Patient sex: M
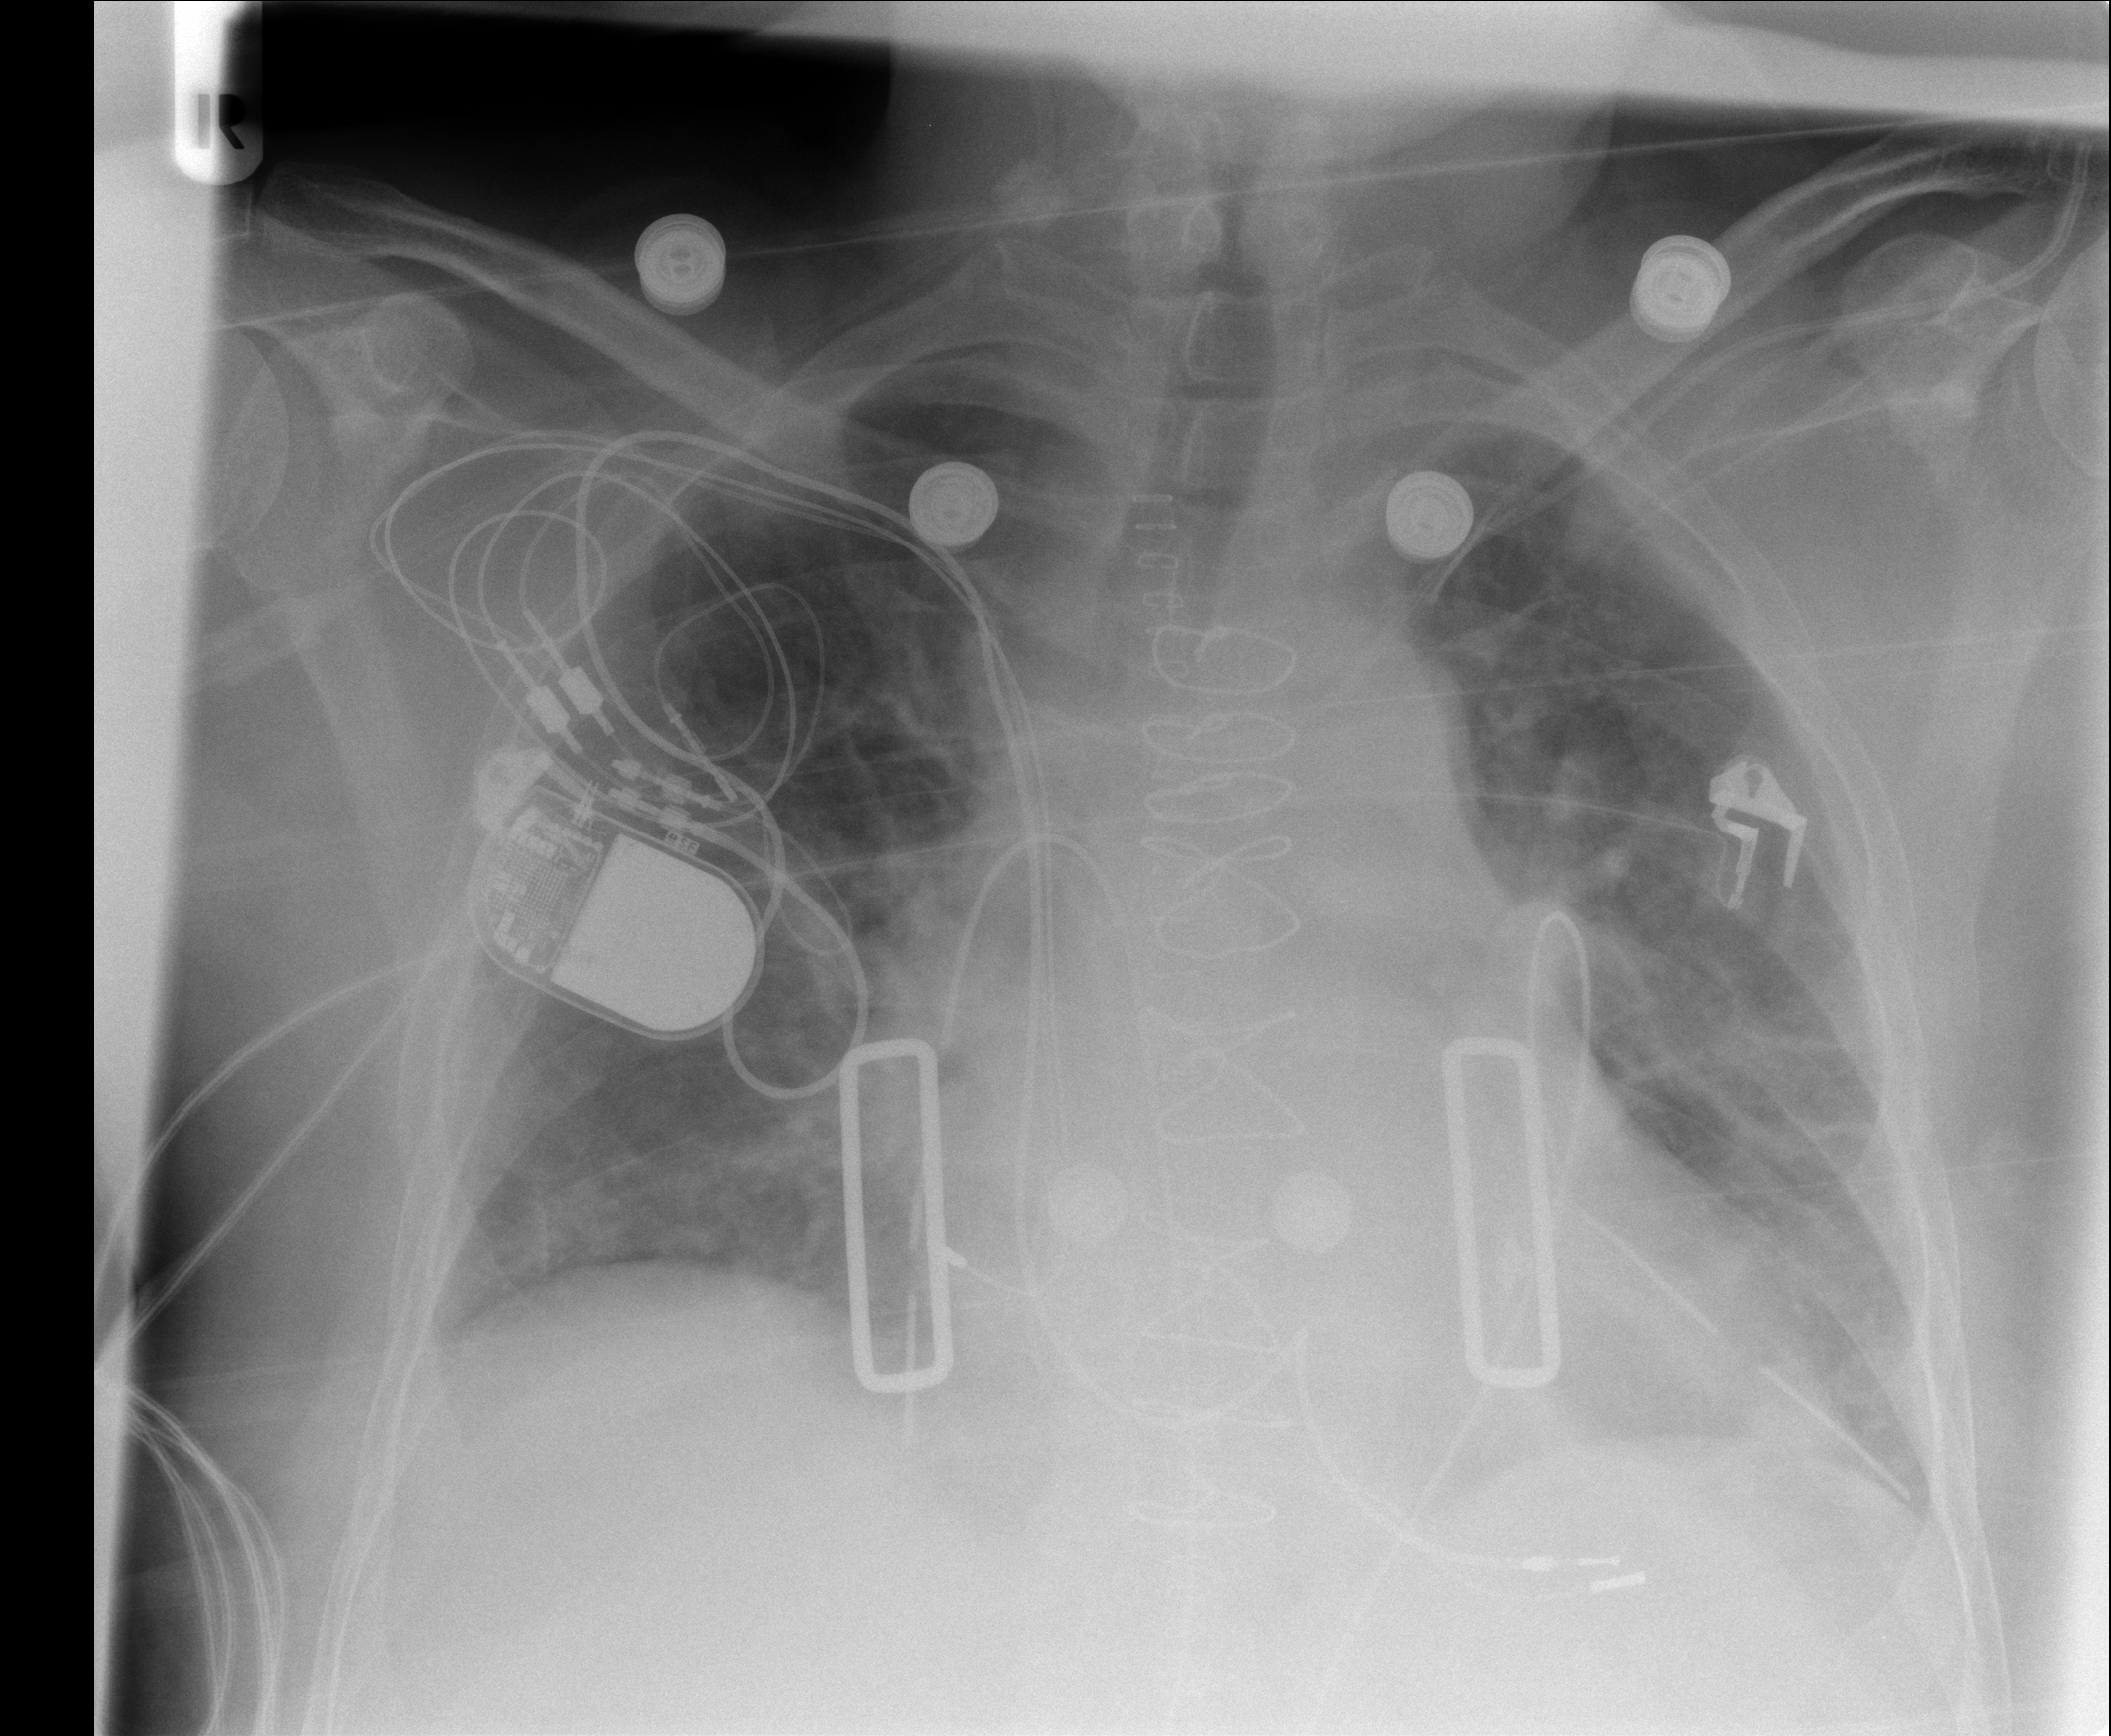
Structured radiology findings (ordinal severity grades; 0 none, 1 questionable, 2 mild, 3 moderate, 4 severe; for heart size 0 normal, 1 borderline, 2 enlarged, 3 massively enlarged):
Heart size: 2
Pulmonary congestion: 1
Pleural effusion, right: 0
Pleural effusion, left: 0
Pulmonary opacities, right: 0
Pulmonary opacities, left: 0
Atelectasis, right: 0
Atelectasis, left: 0